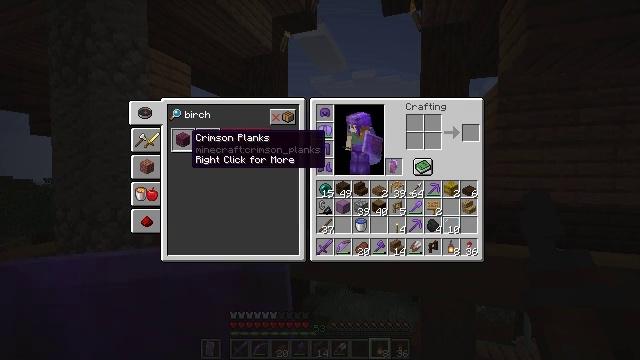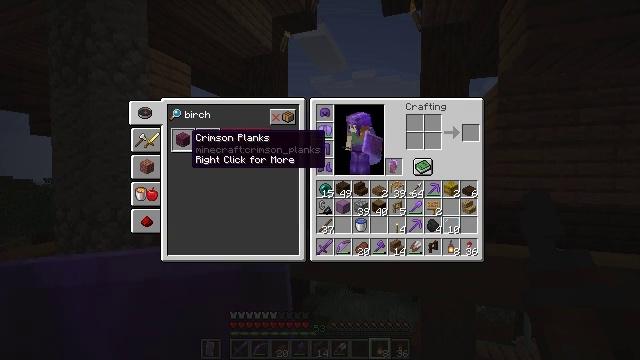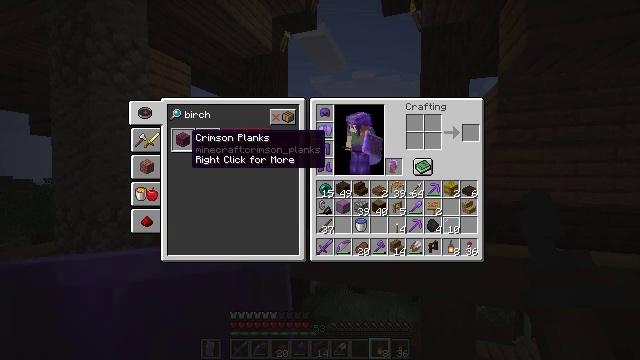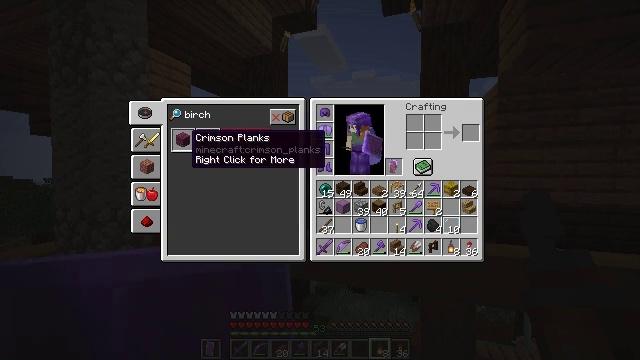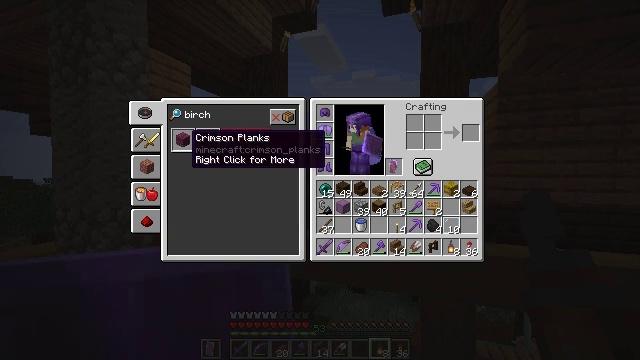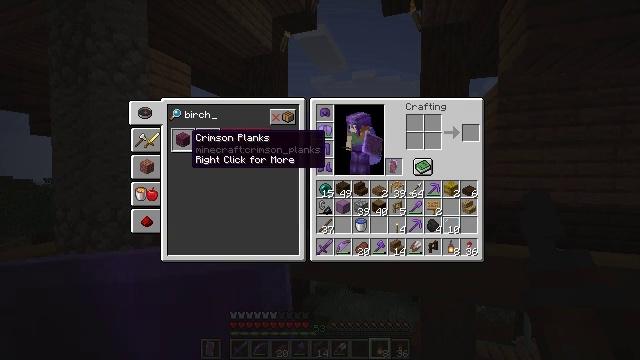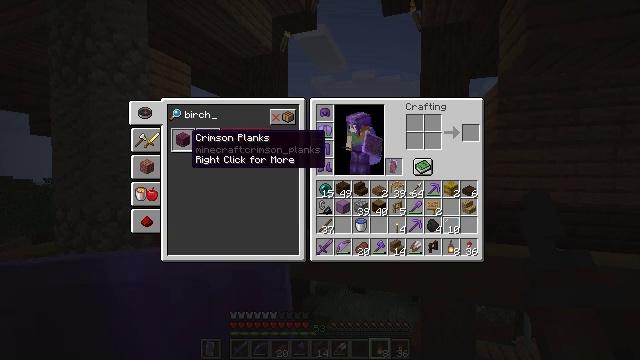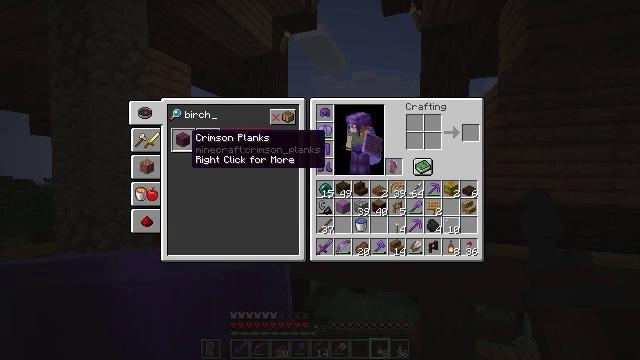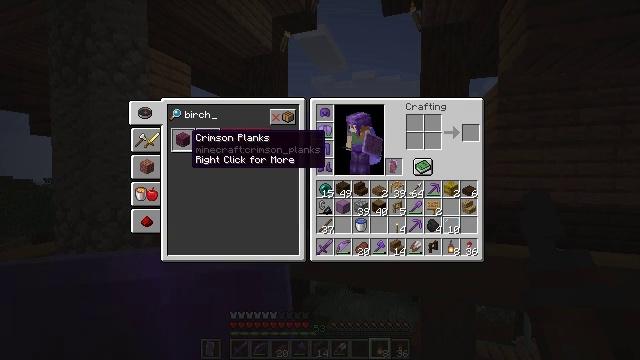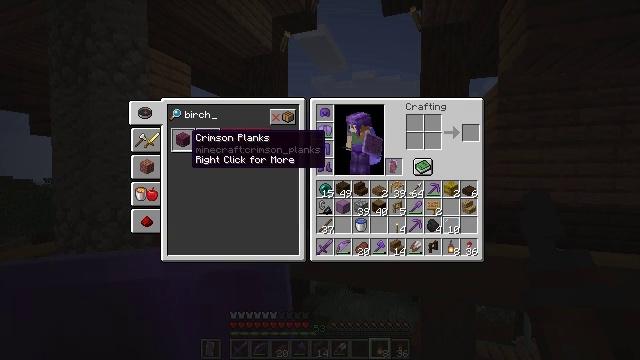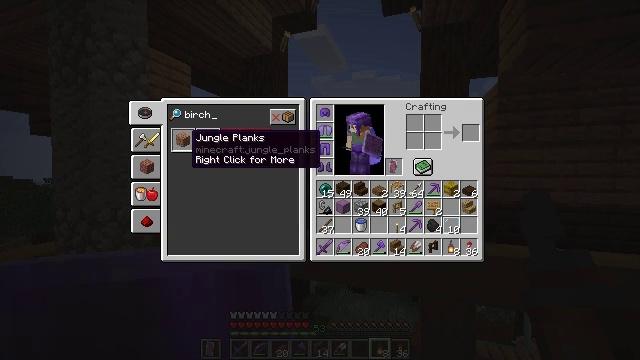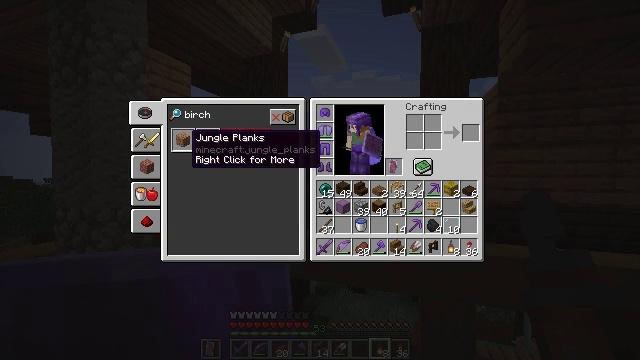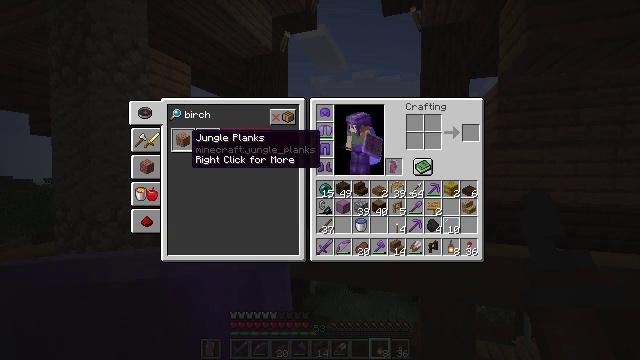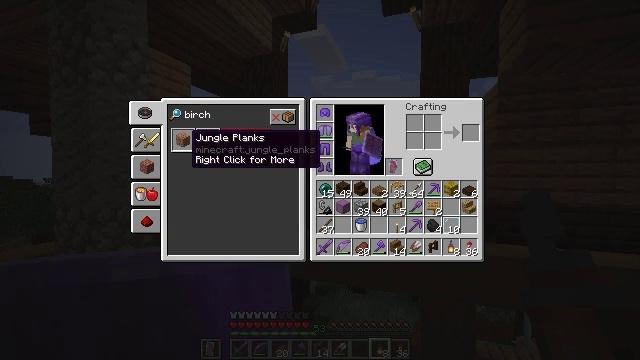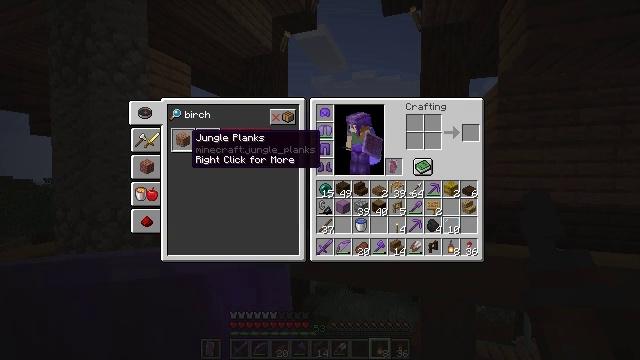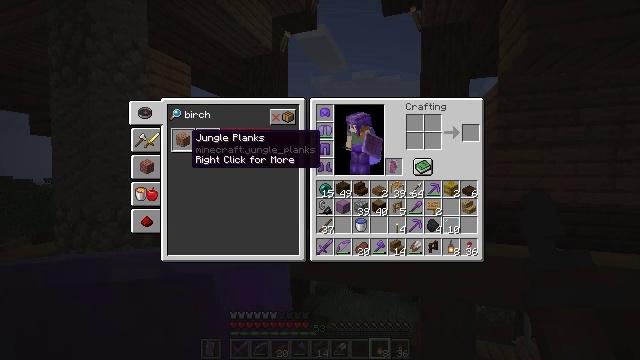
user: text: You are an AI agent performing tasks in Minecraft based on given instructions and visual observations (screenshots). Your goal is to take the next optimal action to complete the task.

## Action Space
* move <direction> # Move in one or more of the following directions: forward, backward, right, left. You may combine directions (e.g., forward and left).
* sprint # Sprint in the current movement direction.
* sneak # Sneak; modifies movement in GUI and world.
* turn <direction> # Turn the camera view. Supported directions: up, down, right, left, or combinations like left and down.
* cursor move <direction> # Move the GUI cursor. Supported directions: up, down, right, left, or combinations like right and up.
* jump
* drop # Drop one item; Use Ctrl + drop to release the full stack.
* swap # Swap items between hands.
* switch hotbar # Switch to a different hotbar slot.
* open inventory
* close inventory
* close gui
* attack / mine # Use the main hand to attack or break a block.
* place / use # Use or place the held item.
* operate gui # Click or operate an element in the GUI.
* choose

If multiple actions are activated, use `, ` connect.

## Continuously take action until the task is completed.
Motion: motion action
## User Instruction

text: Retrieve vines from walls or cliffs.
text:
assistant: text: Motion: no_op
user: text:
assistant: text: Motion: no_op
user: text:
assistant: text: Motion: no_op
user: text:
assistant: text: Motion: no_op
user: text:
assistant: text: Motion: no_op
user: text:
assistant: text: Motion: no_op
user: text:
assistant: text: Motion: no_op
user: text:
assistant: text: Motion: no_op
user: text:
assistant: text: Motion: no_op
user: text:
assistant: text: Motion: no_op
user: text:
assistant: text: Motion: no_op
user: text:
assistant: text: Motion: no_op
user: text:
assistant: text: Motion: no_op
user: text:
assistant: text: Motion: no_op
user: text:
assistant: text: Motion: no_op
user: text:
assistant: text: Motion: no_op
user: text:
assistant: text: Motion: no_op
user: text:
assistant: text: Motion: no_op
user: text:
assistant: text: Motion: no_op
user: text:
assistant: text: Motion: no_op
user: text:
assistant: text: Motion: no_op
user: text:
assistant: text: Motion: no_op
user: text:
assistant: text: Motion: no_op
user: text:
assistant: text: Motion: no_op
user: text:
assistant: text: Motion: no_op
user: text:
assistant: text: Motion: no_op
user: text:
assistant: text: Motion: use / place
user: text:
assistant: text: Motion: use / place
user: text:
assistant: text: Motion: use / place
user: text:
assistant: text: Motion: no_op